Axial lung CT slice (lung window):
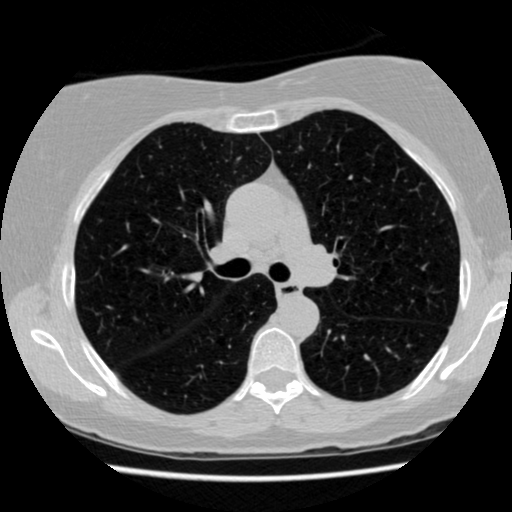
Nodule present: no